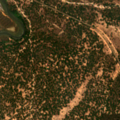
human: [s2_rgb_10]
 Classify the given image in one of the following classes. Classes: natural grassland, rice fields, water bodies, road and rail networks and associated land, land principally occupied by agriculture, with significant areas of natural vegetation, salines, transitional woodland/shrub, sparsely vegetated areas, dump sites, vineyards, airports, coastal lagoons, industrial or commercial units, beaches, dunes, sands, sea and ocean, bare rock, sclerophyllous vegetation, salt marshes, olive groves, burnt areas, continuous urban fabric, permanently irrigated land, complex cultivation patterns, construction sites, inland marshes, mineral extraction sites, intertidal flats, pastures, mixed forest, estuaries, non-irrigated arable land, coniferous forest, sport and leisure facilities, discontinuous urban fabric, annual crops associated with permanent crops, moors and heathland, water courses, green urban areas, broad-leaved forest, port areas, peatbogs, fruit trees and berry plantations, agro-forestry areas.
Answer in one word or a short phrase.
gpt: broad-leaved forest, mixed forest, salines